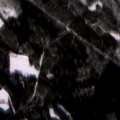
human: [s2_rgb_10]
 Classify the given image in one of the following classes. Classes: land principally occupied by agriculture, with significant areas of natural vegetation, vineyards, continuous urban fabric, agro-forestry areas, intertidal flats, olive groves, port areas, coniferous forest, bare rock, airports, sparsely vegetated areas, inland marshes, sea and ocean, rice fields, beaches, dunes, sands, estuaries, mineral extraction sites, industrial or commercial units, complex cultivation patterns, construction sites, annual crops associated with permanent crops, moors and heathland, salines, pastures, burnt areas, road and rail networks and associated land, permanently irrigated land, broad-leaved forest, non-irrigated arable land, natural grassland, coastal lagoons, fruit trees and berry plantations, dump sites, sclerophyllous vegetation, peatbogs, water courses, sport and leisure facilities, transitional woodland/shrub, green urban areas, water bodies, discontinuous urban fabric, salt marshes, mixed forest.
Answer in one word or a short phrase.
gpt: coniferous forest, mixed forest